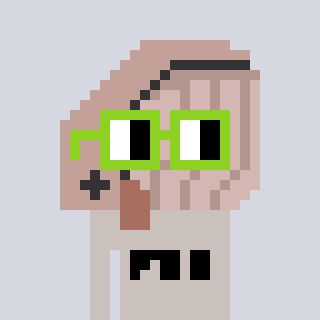
a pixel art character with square light green glasses, a whale-shaped head and a foggrey-colored body on a cool background